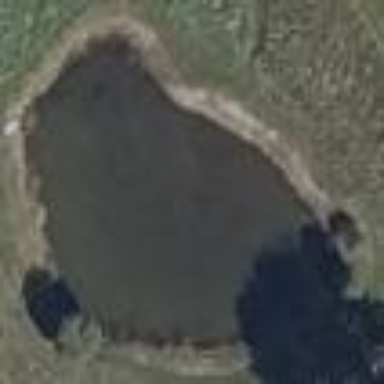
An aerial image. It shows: Peaceful pond surrounded by nature.